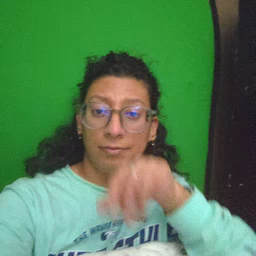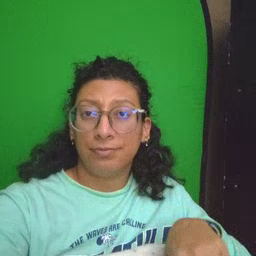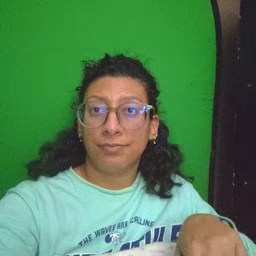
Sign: arm